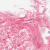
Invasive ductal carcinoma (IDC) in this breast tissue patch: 0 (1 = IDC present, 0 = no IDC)